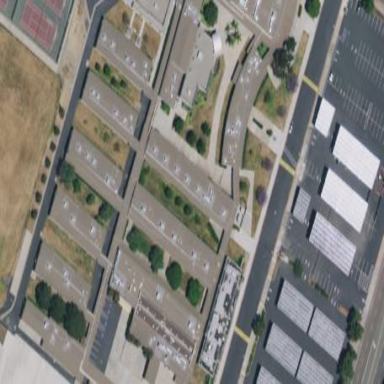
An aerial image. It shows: Education building.